Aerial crown-view tile of a tropical tree (Barro Colorado Island, Panama), acquired 20250715:
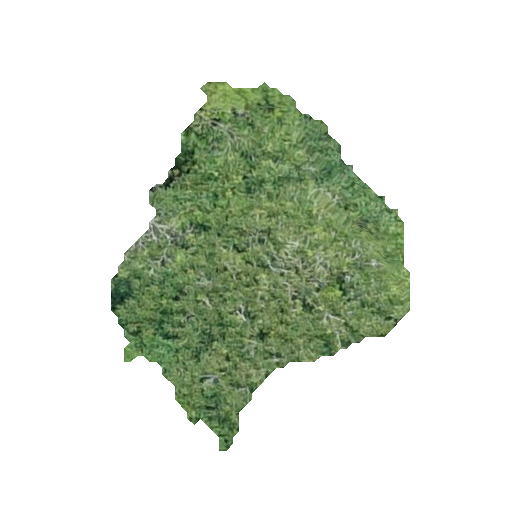
Species: Protium stevensonii
GBIF accepted scientific name: Tetragastris panamensis
Crown area: 96.062 m²